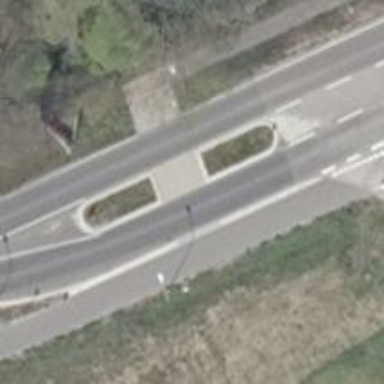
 there is crossing for cyclists with markings."